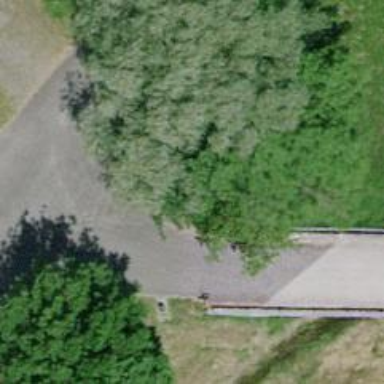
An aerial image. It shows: Brown bench in the vicinity.